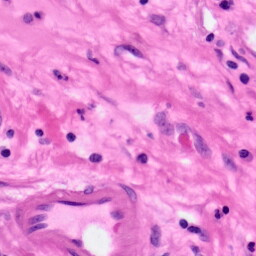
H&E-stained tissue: Pancreatic